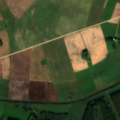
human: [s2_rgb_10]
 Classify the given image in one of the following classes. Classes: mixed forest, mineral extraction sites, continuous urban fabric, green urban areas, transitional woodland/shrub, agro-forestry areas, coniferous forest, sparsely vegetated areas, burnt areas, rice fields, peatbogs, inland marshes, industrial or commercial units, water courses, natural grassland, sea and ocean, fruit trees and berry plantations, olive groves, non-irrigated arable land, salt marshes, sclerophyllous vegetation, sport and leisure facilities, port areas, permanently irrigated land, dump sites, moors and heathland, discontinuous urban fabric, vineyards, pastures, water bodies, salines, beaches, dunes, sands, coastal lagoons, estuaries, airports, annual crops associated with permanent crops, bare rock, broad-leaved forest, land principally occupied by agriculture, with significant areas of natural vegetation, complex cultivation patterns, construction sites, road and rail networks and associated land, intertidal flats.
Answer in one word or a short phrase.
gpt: discontinuous urban fabric, non-irrigated arable land, pastures, complex cultivation patterns, broad-leaved forest